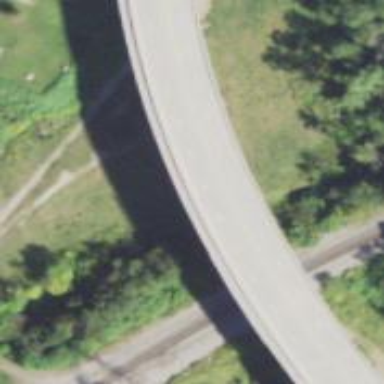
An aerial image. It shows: Bridge supported by piers.